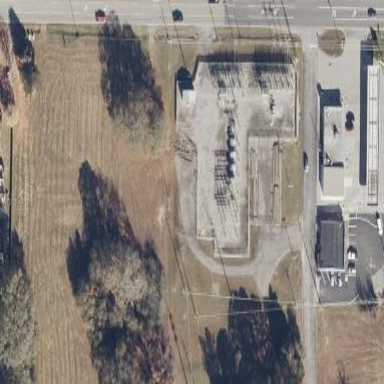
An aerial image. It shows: There is distribution substation enclosed by fence.